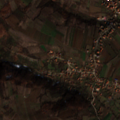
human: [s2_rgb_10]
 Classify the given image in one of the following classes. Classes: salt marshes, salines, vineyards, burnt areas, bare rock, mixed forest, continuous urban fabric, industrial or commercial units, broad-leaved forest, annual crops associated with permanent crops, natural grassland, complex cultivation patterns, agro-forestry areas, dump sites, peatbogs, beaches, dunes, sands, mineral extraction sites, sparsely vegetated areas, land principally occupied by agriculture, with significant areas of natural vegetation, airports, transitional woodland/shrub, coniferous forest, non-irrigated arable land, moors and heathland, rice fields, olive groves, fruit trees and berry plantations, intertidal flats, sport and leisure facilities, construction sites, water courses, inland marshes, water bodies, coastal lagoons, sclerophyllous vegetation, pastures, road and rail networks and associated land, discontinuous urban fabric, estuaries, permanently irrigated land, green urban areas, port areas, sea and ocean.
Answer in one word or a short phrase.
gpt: discontinuous urban fabric, non-irrigated arable land, complex cultivation patterns, land principally occupied by agriculture, with significant areas of natural vegetation, broad-leaved forest